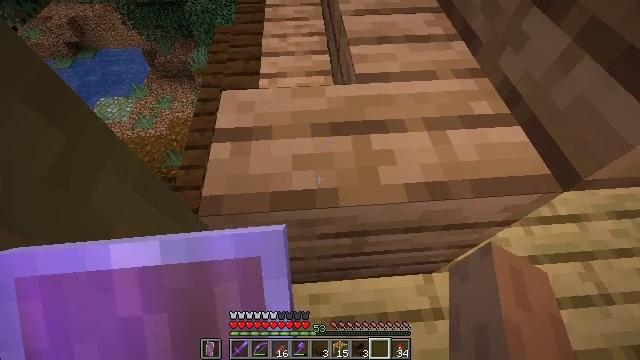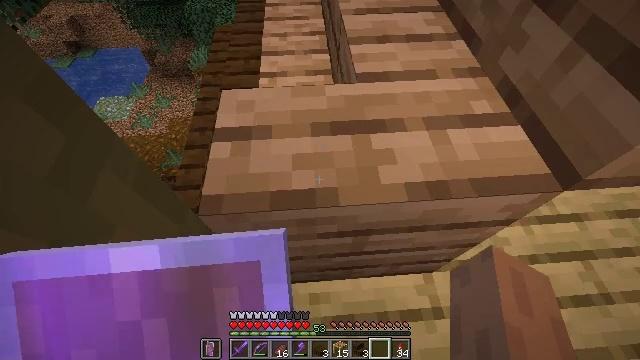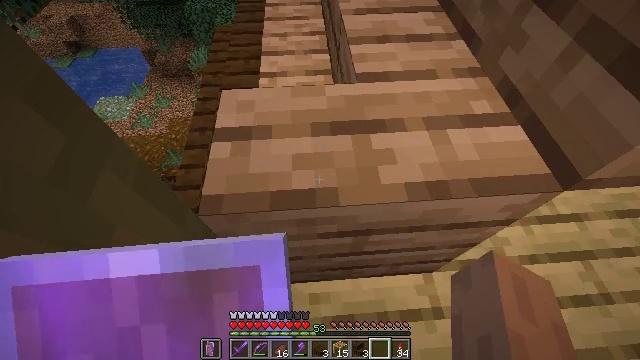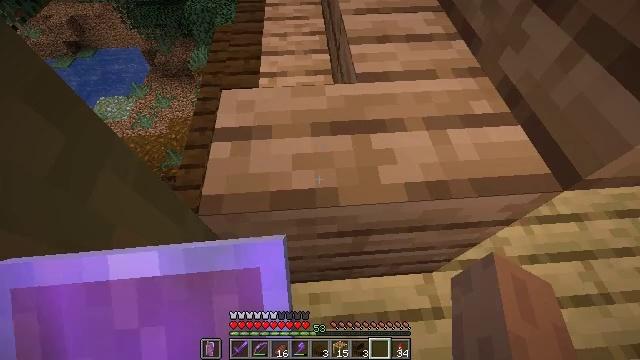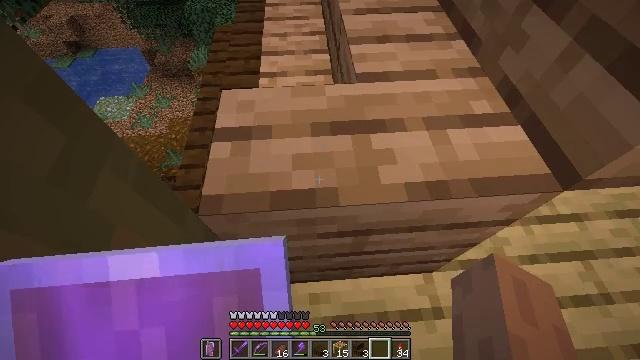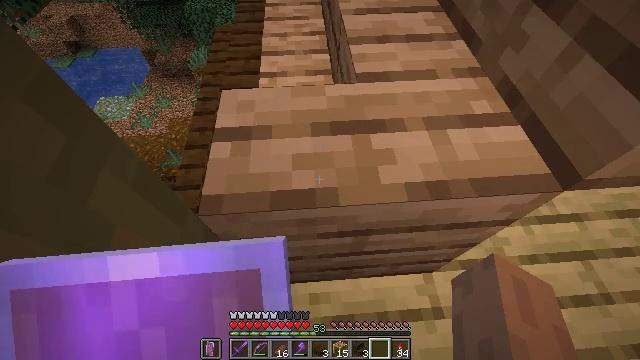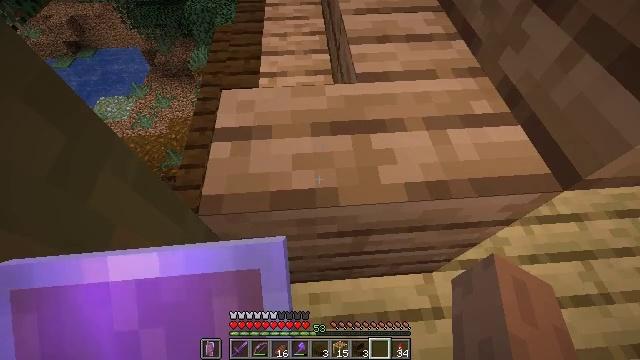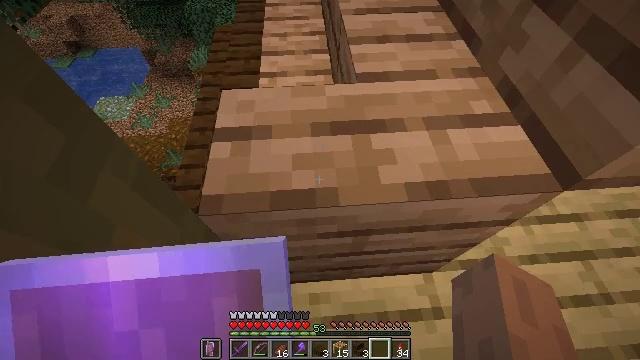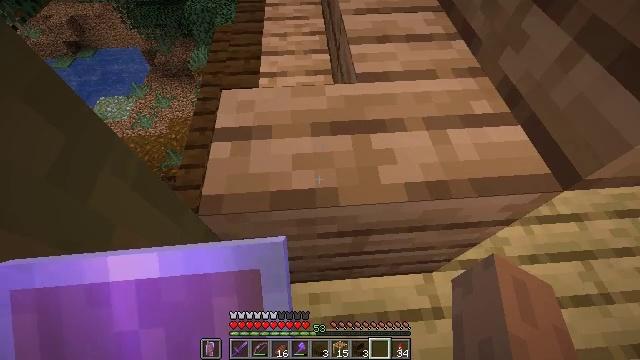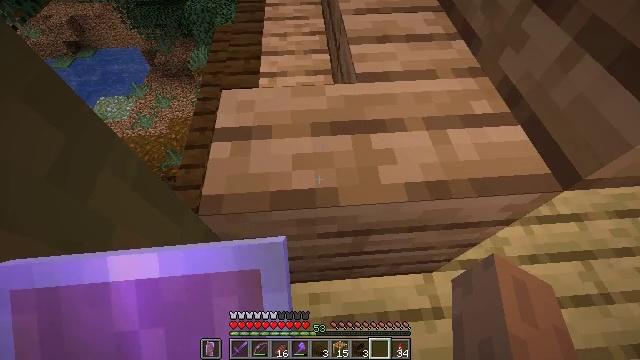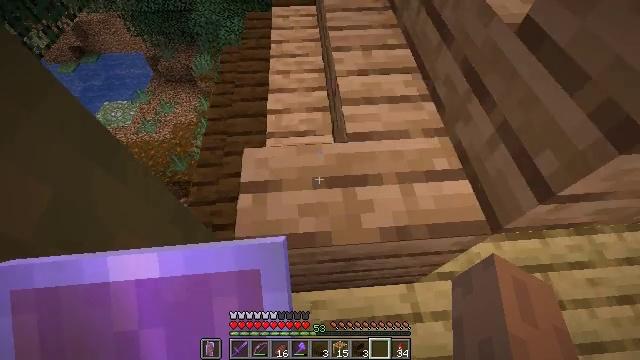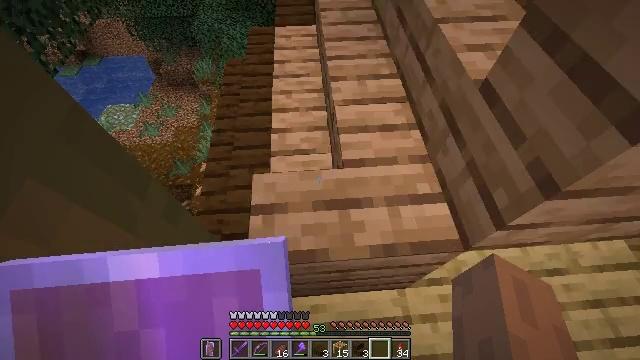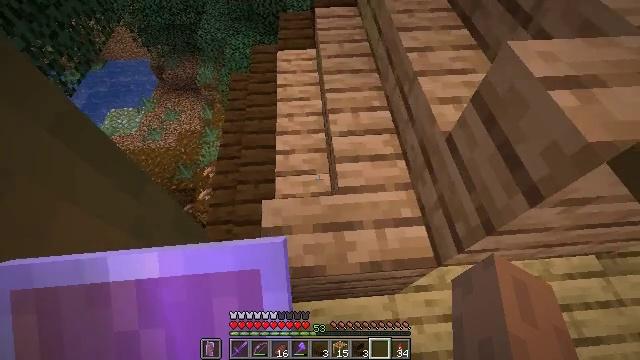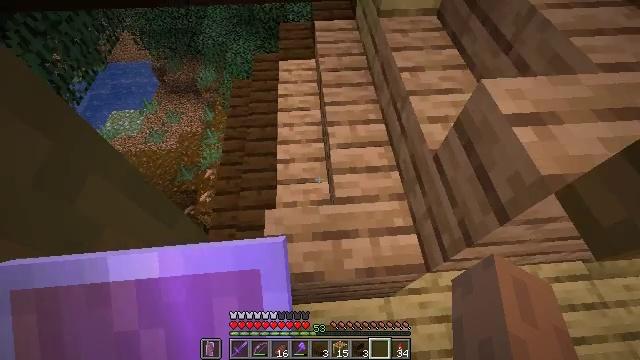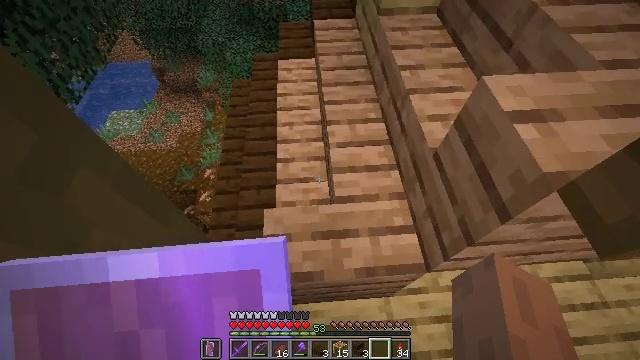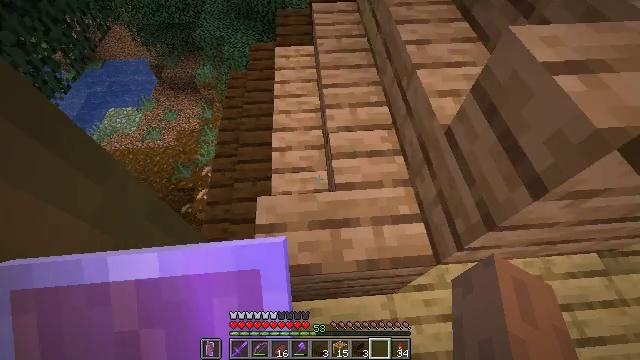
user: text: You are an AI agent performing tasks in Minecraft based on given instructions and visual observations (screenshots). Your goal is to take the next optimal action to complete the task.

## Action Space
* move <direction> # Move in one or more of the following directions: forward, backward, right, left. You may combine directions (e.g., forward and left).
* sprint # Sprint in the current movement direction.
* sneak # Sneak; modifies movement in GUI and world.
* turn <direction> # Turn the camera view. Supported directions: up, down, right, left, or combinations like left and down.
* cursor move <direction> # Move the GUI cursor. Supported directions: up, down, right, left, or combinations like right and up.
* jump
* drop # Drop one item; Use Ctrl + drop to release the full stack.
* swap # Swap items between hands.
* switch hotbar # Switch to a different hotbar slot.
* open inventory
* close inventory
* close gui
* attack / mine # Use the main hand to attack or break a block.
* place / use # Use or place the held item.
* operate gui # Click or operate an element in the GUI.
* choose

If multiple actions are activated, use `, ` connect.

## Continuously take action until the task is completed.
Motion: motion action
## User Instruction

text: Destroy the dark oak slab to recycle it.
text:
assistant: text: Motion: no_op
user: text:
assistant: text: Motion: no_op
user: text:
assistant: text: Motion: no_op
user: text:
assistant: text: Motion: no_op
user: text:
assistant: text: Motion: no_op
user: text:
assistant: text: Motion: no_op
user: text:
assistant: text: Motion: no_op
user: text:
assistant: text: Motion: no_op
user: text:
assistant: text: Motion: no_op
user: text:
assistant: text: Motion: move forward, jump
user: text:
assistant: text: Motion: move forward, jump
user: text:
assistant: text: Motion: move forward, jump
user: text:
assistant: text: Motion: move forward, jump
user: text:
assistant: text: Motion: move forward, jump
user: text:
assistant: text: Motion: move forward, jump
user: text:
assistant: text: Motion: move forward, jump
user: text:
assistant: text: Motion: move forward, jump
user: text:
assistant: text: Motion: move forward, jump
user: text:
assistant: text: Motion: move forward, jump
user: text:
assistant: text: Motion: move forward, jump
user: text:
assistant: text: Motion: move forward
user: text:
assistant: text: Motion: move forward
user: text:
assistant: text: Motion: move forward
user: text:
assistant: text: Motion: turn up
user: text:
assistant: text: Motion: turn up
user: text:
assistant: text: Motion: turn up
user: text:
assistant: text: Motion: turn left and up
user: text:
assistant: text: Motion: turn right and up
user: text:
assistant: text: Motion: turn right and up
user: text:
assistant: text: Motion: turn left and up